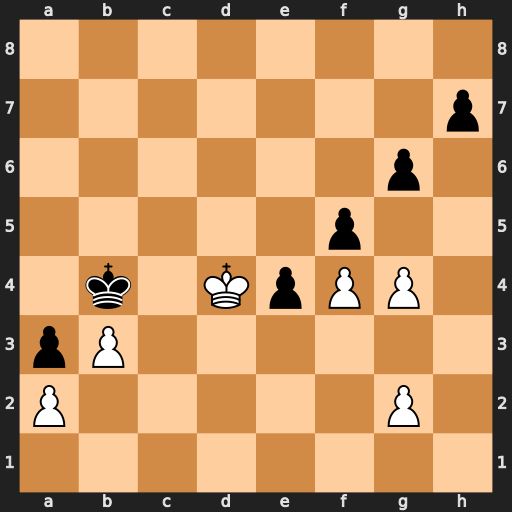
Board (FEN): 8/7p/6p1/5p2/1k1KpPP1/pP6/P5P1/8
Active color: w
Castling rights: -
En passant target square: -
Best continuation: gxf5 gxf5 g4 fxg4 Kxe4